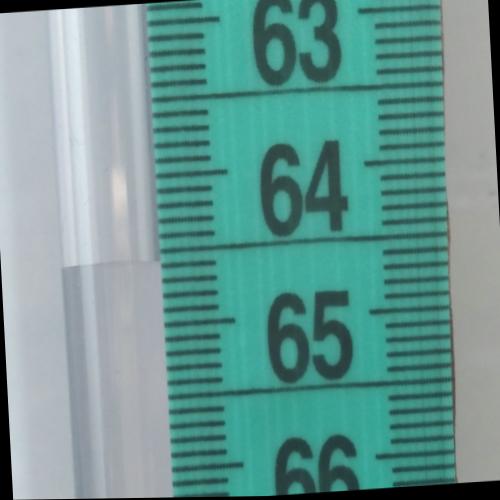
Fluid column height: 64.6 cm